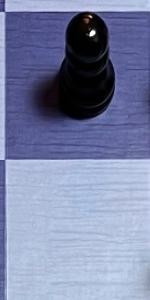
Label: Empty